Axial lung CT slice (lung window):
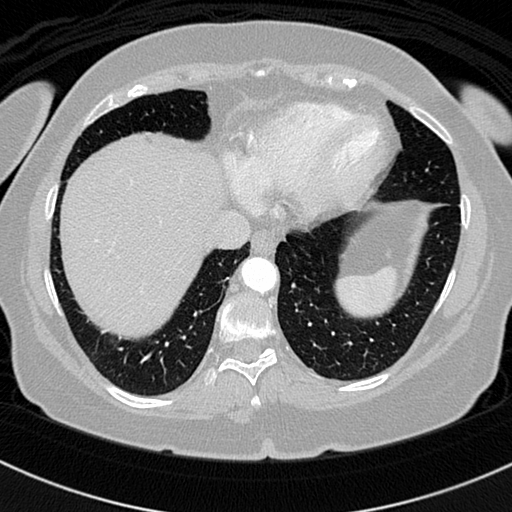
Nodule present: no